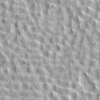
Label: not_dusty